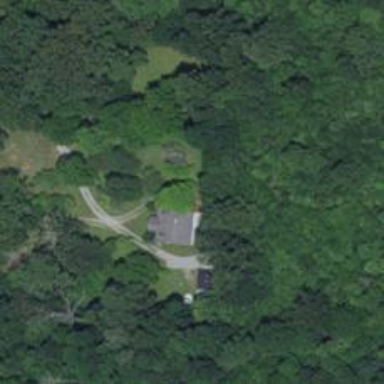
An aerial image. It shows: Driveway.